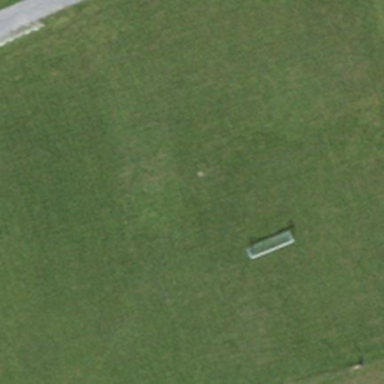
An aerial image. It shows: Pitch designated as leisure land.